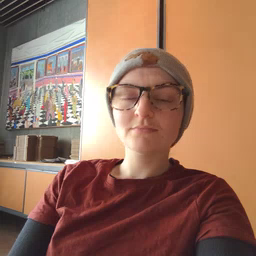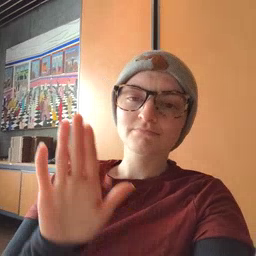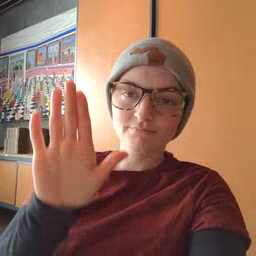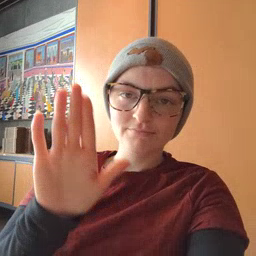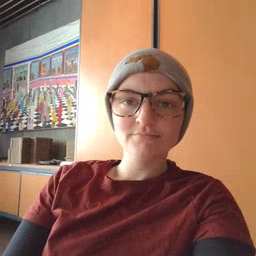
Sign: mitten